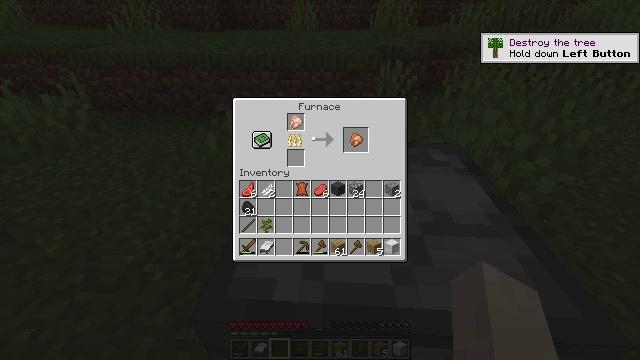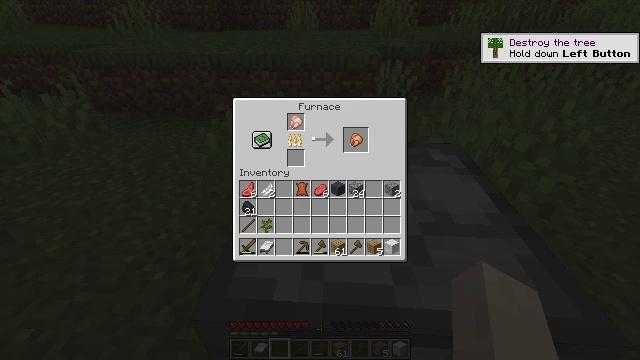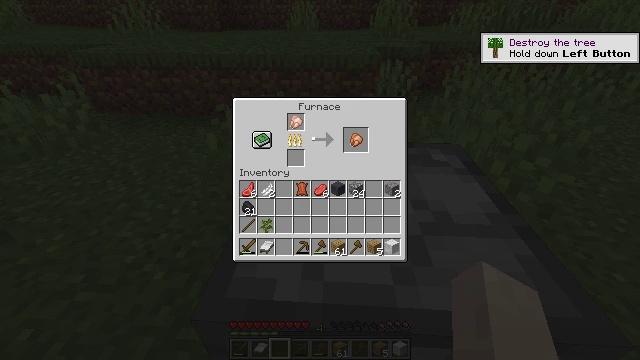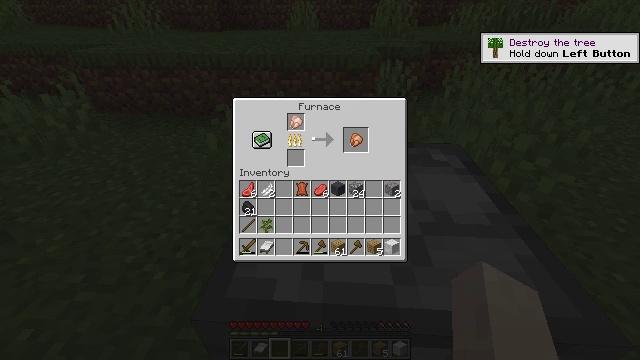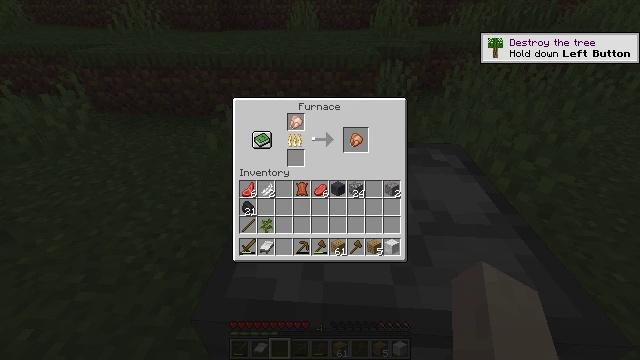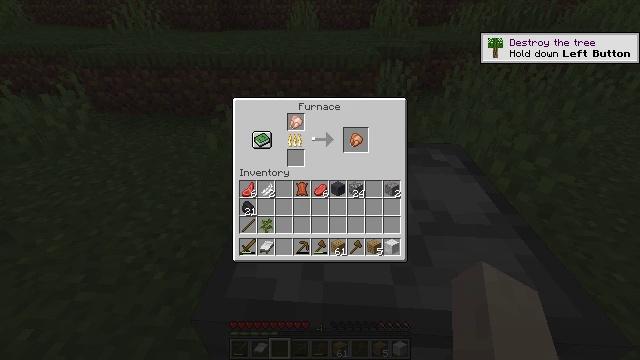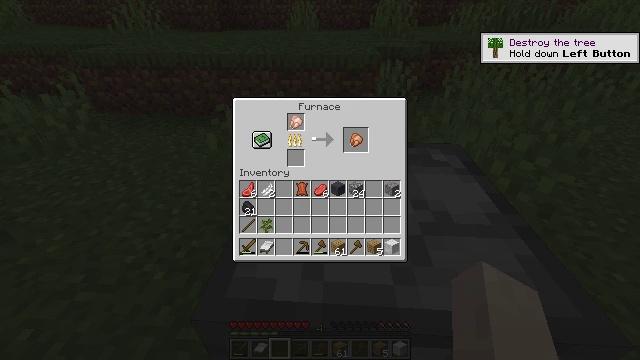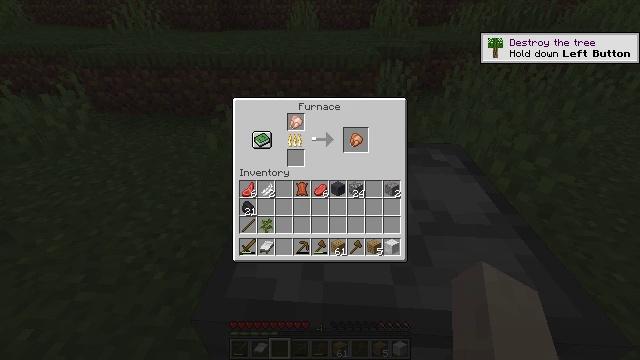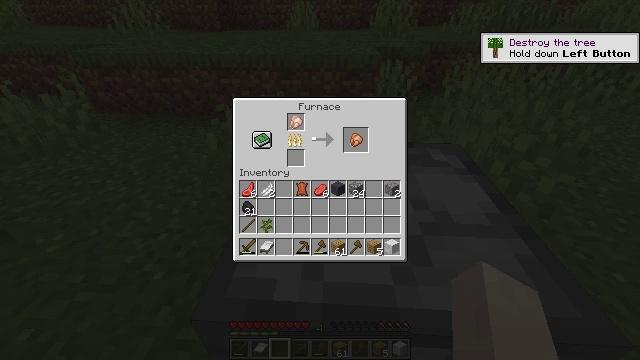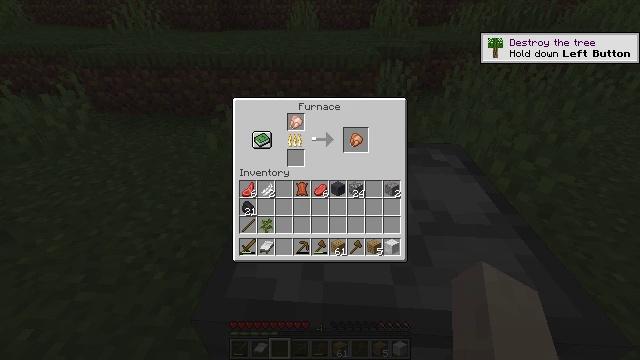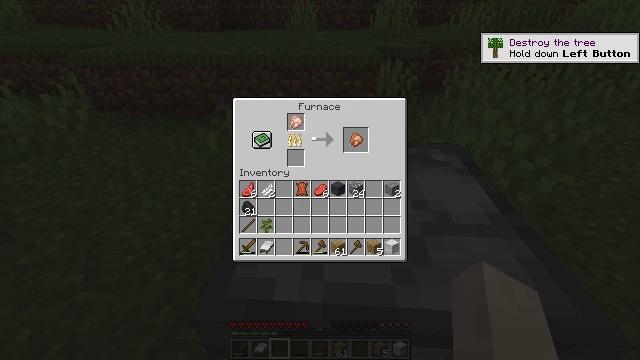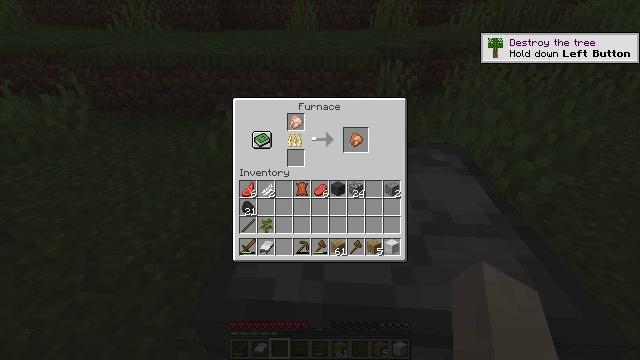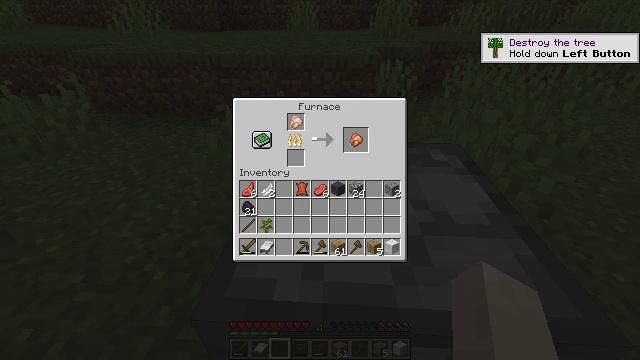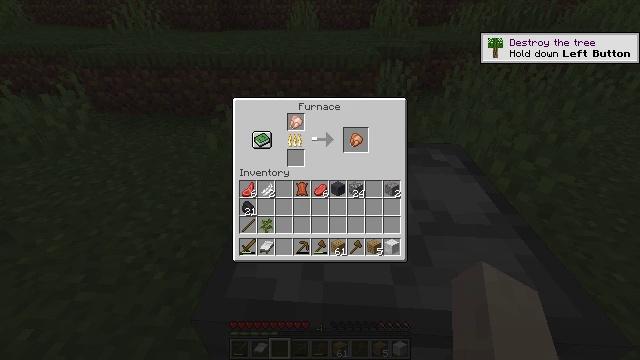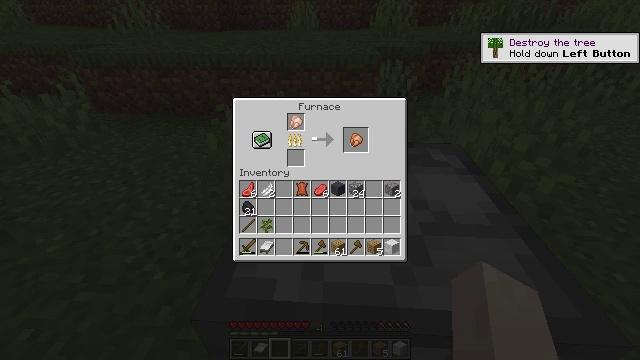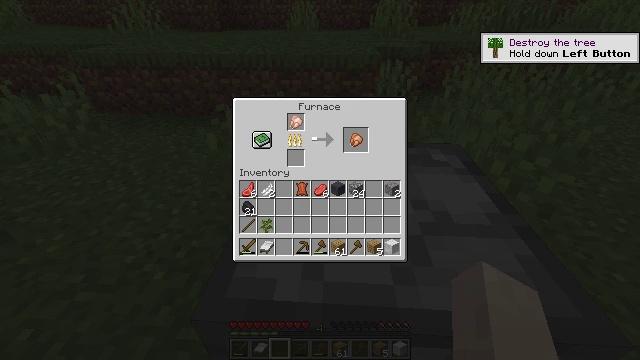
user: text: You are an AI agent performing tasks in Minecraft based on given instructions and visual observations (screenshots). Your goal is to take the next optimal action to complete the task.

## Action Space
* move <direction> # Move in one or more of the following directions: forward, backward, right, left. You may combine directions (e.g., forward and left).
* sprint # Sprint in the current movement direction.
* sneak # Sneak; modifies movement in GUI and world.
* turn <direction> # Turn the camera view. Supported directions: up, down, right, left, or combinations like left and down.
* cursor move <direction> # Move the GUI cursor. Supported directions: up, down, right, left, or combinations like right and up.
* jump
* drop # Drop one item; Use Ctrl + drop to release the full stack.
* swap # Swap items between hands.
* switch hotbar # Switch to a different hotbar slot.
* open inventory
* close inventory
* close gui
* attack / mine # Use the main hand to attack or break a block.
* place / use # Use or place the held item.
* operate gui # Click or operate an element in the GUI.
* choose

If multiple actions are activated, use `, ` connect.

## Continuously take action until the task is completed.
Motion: motion action
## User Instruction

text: Craft a cooked chicken.
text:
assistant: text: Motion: cursor move left and down
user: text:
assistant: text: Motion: cursor move left
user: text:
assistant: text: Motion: cursor move left
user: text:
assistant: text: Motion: cursor move left
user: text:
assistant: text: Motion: no_op
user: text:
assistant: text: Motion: no_op
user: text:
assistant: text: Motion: no_op
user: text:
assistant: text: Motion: no_op
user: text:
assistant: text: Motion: no_op
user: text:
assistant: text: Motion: no_op
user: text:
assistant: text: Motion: no_op
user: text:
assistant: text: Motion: no_op
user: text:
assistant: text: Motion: no_op
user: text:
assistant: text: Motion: no_op
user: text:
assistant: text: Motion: no_op
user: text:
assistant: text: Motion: no_op
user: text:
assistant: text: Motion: no_op
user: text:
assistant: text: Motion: no_op
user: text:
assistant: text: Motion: no_op
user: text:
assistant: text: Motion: no_op
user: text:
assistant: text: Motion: no_op
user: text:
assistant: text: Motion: no_op
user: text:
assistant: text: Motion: no_op
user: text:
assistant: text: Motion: no_op
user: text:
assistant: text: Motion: no_op
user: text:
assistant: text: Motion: no_op
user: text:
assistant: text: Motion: no_op
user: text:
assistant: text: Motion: no_op
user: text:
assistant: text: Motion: no_op
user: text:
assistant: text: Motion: no_op